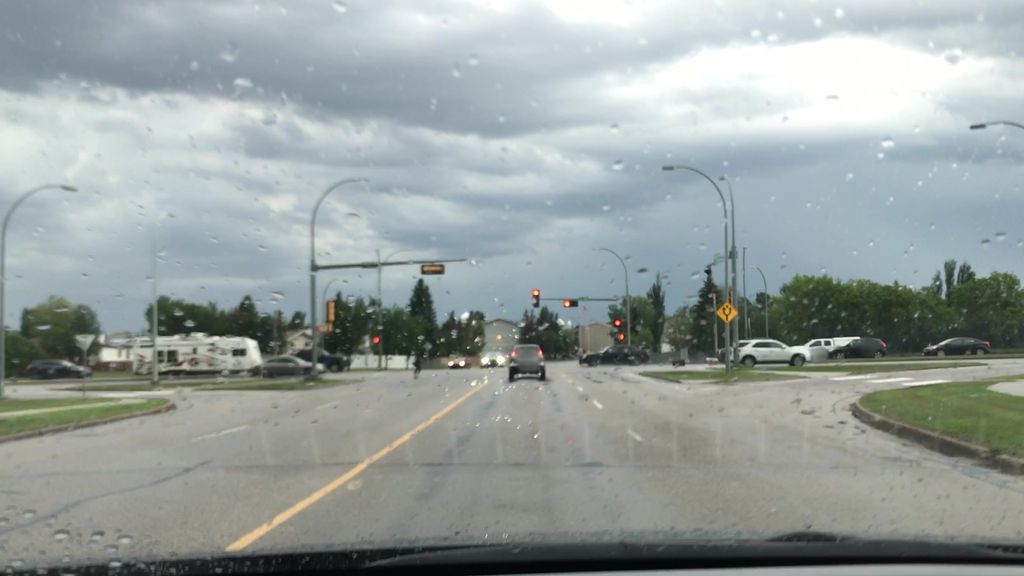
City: edmonton